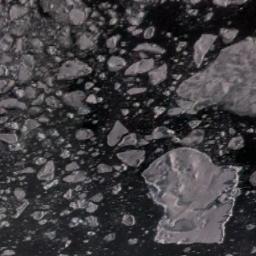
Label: sea_ice